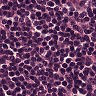
Metastatic tissue present: no